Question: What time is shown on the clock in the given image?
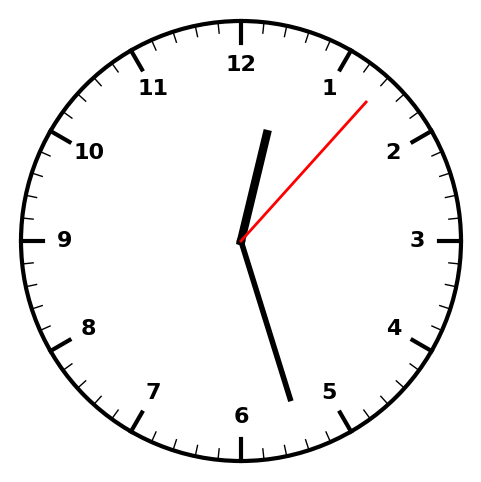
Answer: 12:27:07